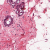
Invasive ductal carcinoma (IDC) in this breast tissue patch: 0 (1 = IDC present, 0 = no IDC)